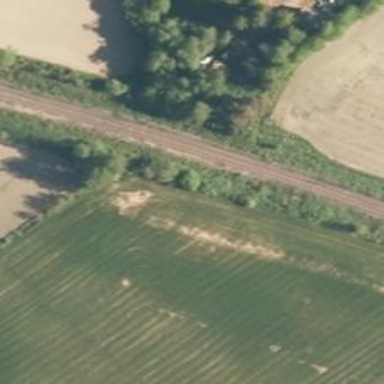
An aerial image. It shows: Railway signal.